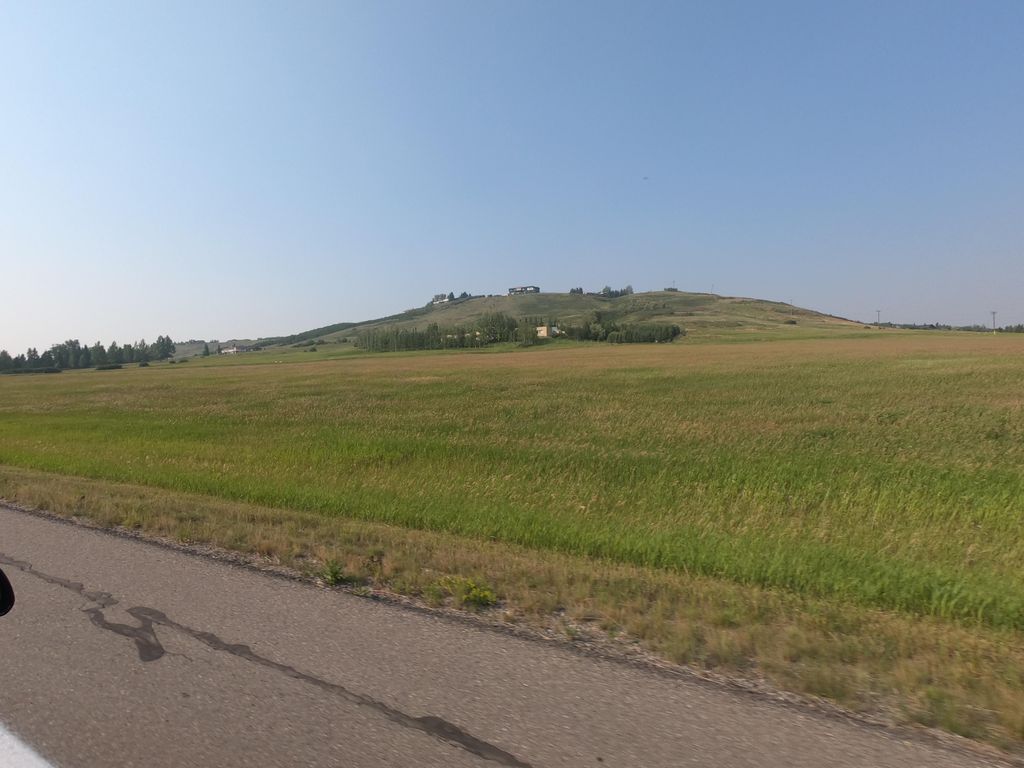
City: calgary